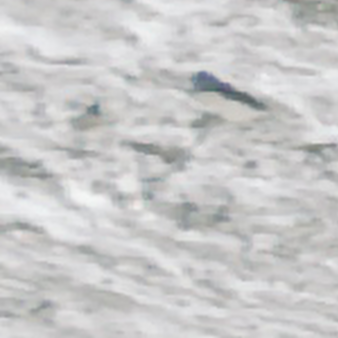
Label: other